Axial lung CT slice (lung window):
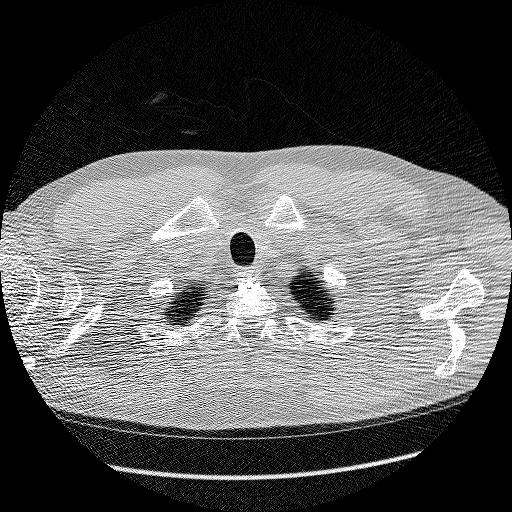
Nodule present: no